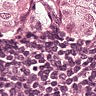
Metastatic tissue present: yes